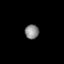
Tissue: prostate
Cell type: T cells
Senescence score: 0.7914
Nuclear area (px): 197
Mean DAPI intensity: 135.289